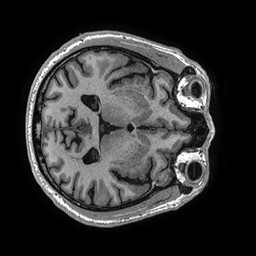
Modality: T1w
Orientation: axial
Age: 64
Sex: male
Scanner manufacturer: ge
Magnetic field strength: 3 T
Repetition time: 0.006952 s
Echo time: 0.00292 s